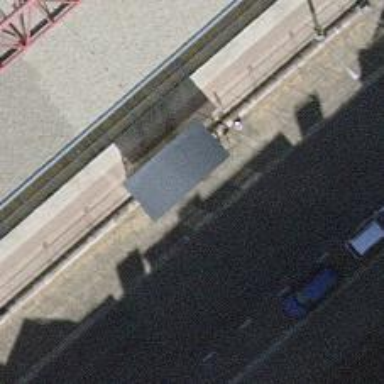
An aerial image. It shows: Bus stop with sheltered platform for public transport.